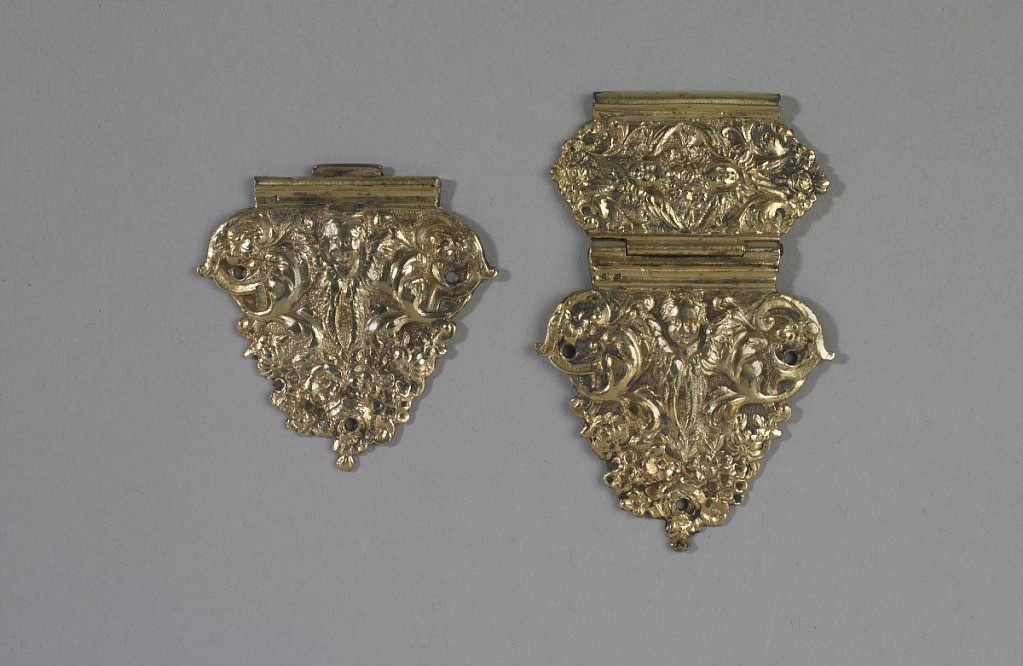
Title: Book Clasp
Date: probably 17th century
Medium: silver, gold
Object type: clasp
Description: Two hinged parts of triangular clasp, relief decorated with scroll and openwork and putto head with wings; single piece identical to hinged part.